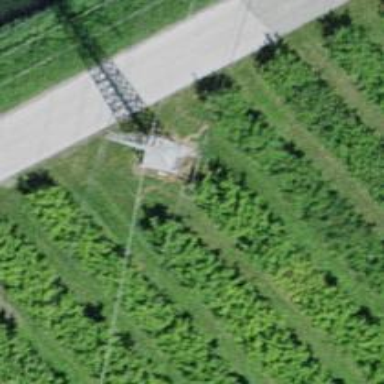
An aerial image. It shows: Power line with three cables.